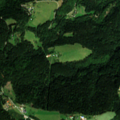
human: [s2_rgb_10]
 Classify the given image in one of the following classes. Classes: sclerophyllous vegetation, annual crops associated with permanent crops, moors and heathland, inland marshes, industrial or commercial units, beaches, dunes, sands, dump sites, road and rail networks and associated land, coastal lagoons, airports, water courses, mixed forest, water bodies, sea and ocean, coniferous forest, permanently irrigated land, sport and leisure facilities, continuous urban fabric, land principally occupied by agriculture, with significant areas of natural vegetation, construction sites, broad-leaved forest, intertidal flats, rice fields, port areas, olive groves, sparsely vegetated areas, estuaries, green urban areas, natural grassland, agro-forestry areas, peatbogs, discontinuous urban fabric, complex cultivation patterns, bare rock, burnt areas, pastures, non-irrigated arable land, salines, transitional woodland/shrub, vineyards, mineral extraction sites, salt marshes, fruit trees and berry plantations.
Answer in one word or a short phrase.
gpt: pastures, broad-leaved forest, coniferous forest, mixed forest